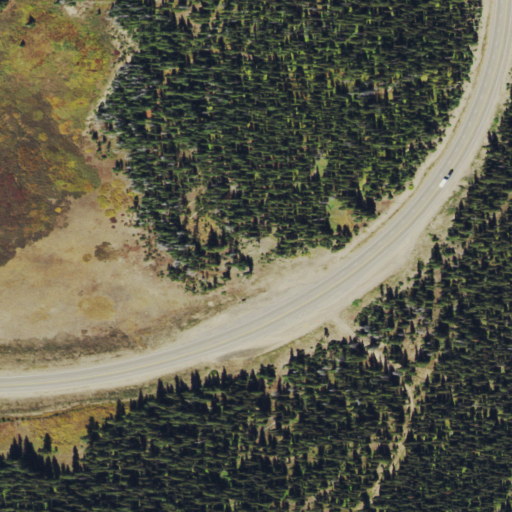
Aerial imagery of gap in Colorado named Rabbit Ears Pass containing evergreen forest, woody wetlands, shrub, low intensity development, medium intensity development, deciduous forest, and high intensity development